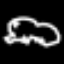
Label: frog